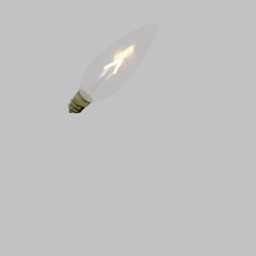
Label: lighting